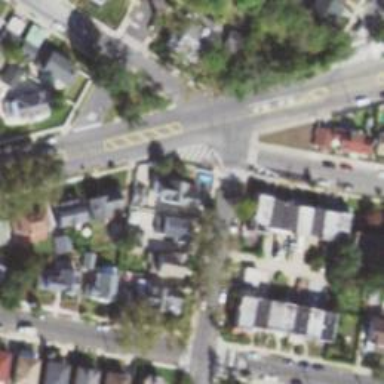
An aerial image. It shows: Marked road crossing.